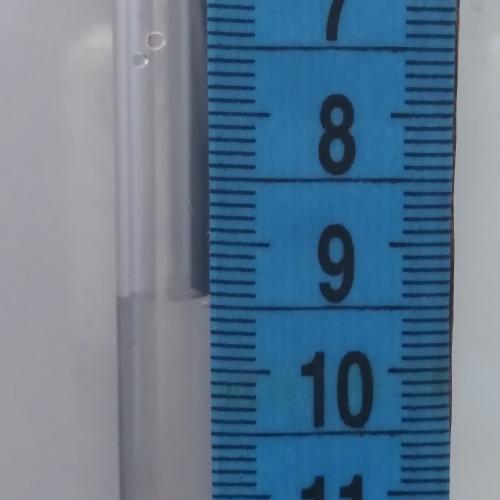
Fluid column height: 9.4 cm